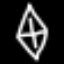
Label: diamond